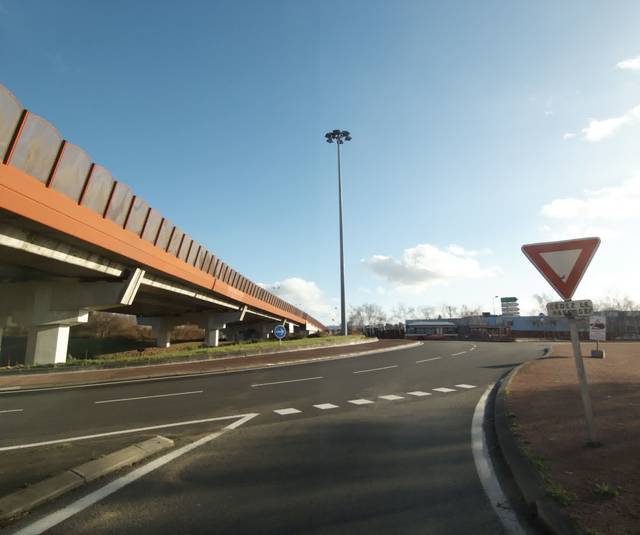
Region: France
Coordinates: 47.988, 0.1803